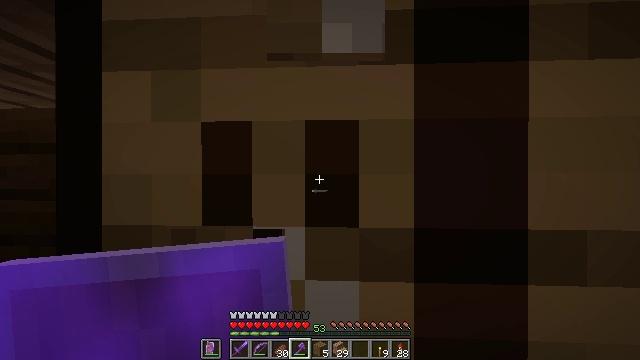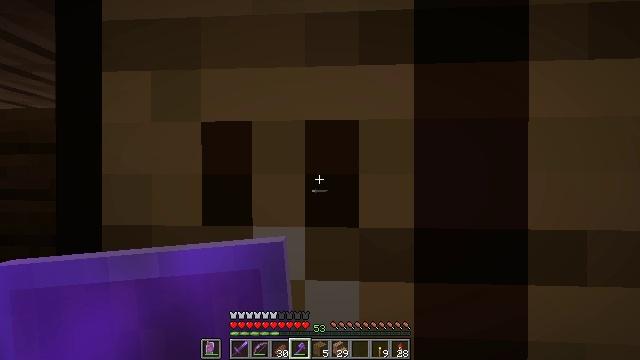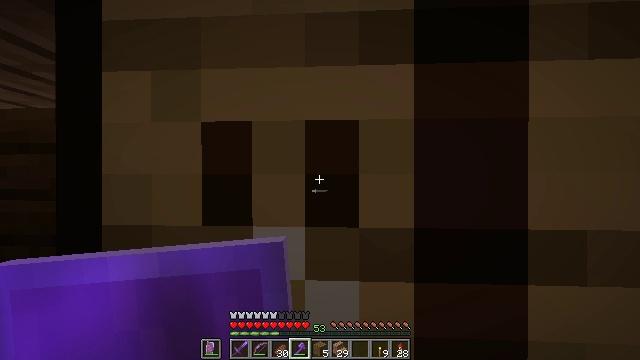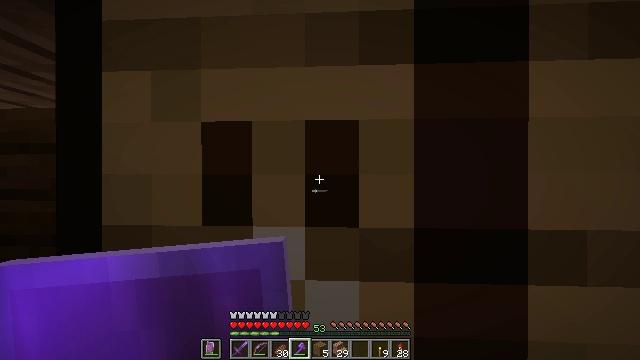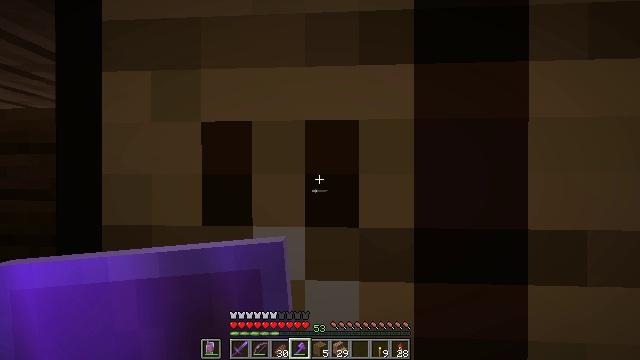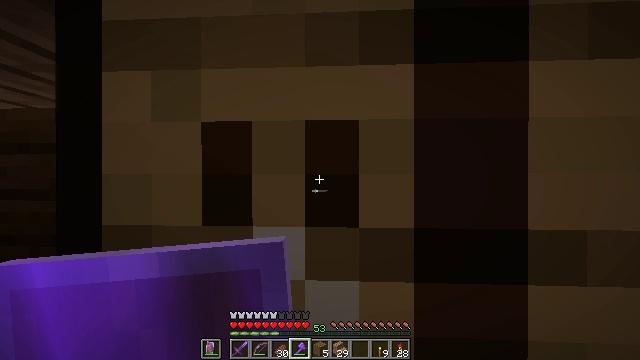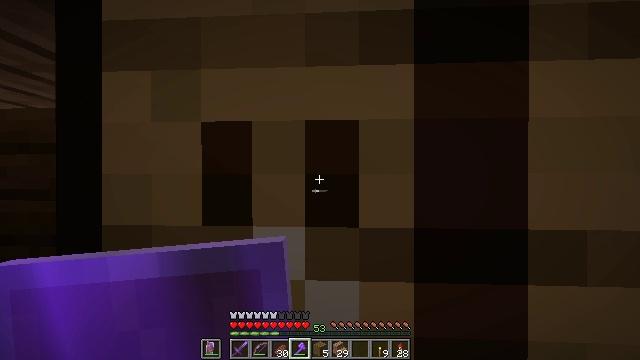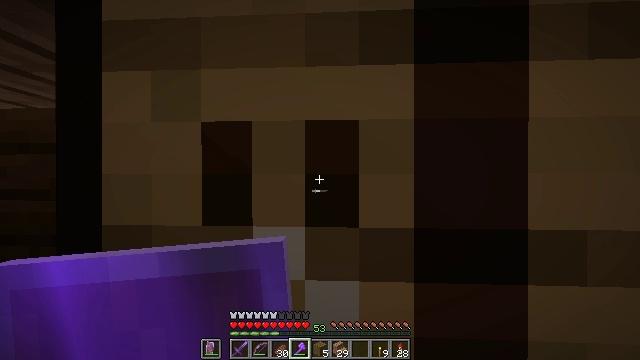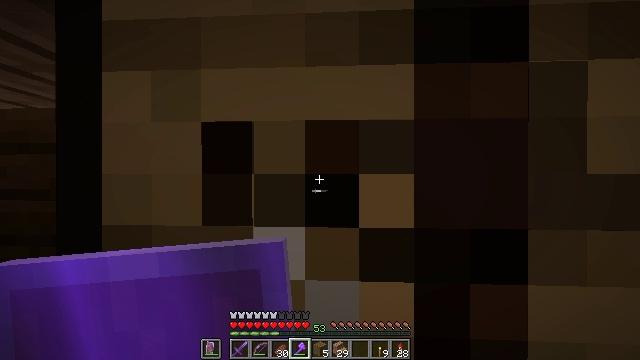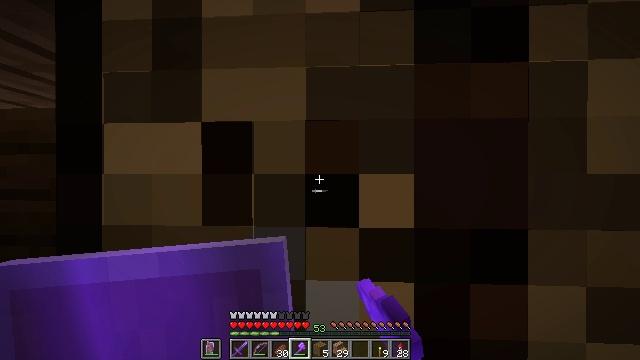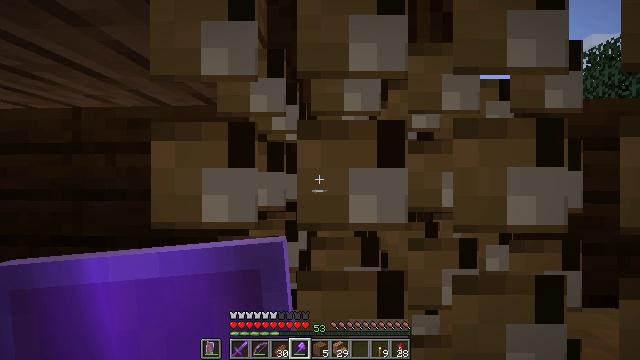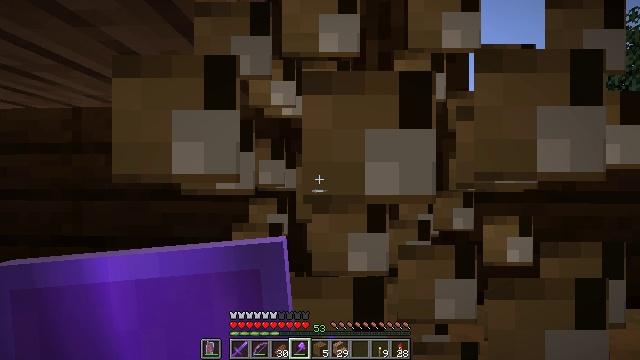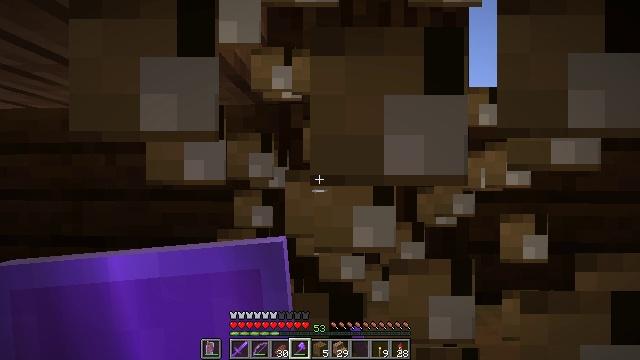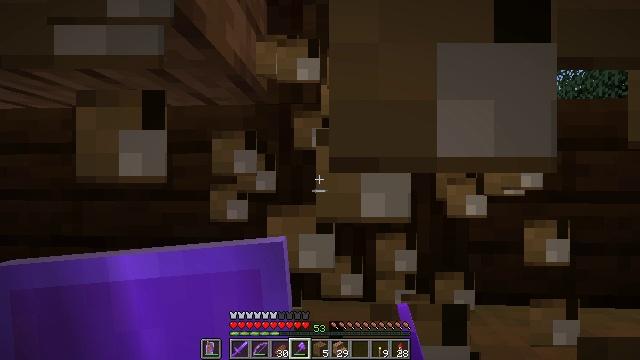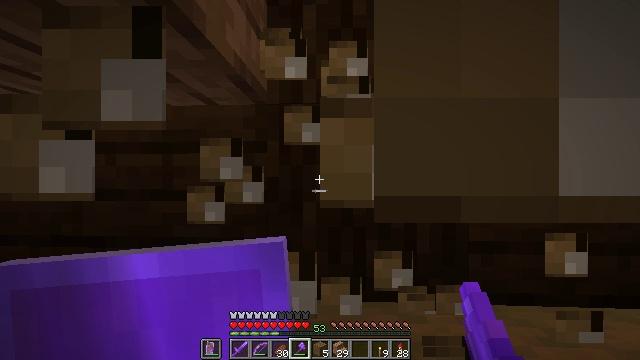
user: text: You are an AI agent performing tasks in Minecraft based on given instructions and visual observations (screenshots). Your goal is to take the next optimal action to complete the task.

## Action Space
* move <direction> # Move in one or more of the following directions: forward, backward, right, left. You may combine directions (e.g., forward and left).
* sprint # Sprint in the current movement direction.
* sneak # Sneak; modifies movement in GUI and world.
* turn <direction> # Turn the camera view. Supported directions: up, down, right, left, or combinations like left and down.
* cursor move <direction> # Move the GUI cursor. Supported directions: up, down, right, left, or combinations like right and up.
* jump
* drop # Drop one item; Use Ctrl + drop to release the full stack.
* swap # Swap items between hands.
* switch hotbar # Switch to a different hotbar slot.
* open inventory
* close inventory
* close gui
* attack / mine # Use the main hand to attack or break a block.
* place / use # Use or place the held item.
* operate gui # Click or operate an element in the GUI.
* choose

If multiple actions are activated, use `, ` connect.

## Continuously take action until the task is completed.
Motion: motion action
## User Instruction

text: Get the crafting table into the inventory.
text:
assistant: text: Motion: no_op
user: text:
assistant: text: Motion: no_op
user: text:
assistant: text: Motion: no_op
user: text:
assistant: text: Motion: no_op
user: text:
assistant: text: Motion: no_op
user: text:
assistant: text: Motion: no_op
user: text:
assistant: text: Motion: no_op
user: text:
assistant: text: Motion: attack / mine
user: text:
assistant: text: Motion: attack / mine
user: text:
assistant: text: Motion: attack / mine
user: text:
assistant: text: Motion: no_op
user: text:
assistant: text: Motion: no_op
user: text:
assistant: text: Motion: no_op
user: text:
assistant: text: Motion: no_op
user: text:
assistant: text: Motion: no_op